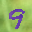
Label: 9